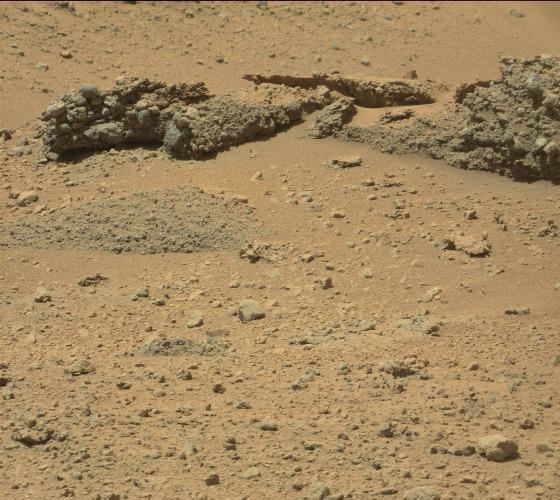
Terrain classes present: Bedrock, Gravel / Sand / Soil, Rock